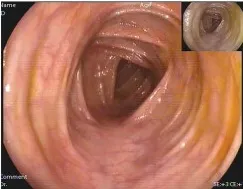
Representative images of colonoscopy indicating scattered punctate erosion of the terminal ileum. Transverse colon.
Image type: endoscopy (gi_endoscopy)